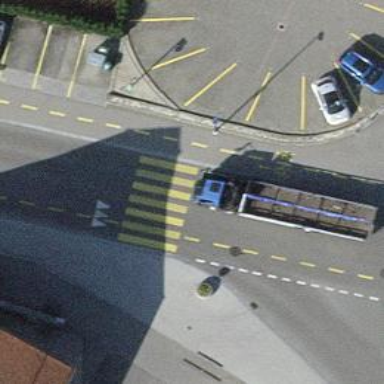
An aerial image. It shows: Marked crossing with zebra markings.